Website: lowes
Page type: address-validator
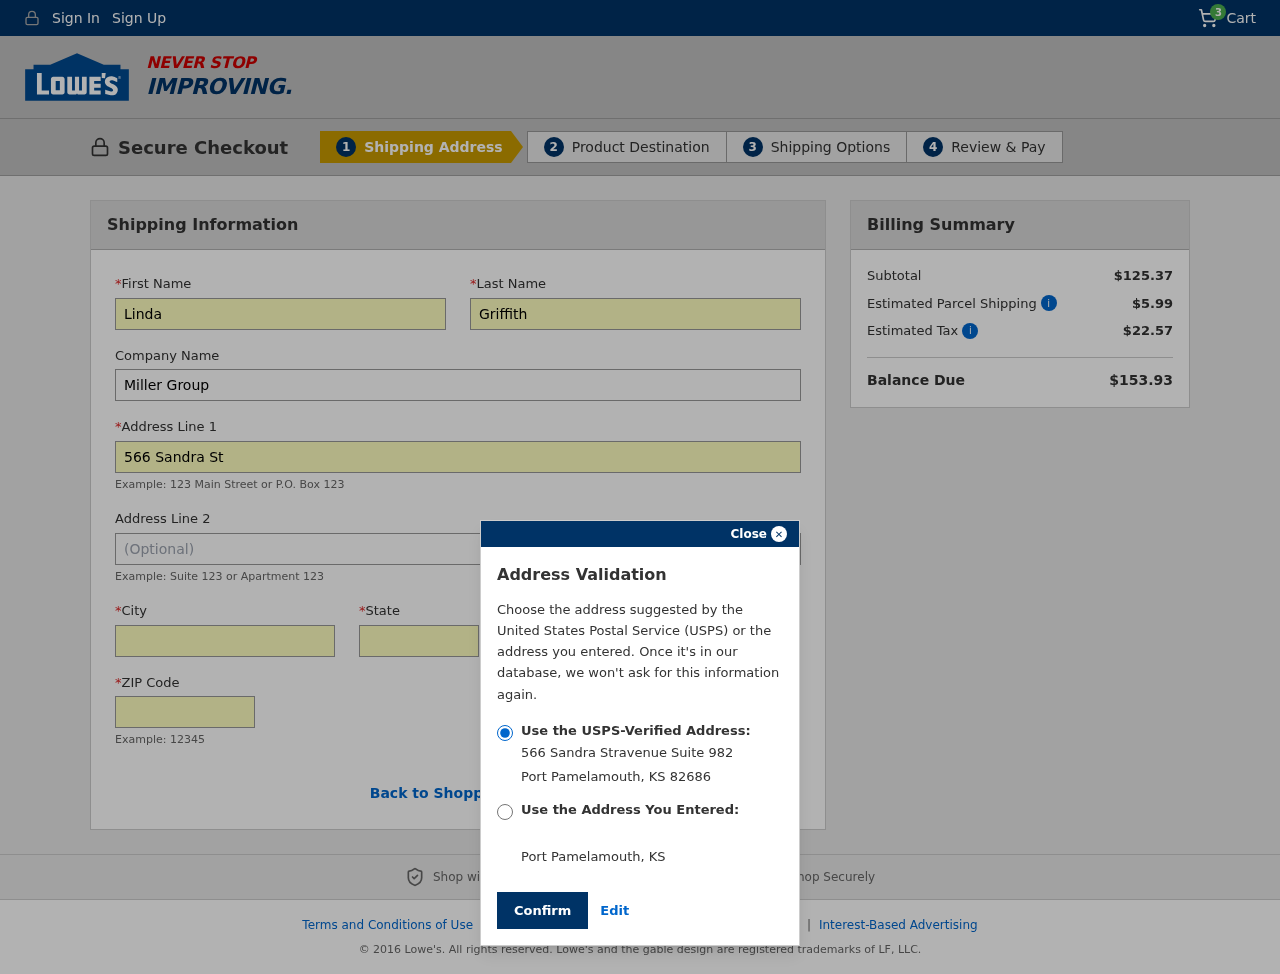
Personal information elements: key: PII_CITY
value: Port Pamelamouth
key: PII_COMPANY
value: Miller Group
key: PII_FIRSTNAME
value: Linda
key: PII_LASTNAME
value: Griffith
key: PII_POSTCODE
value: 82686
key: PII_STATE
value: Kansas
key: PII_STATE_ABBR
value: KS
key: PII_STREET
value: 566 Sandra Stravenue Suite 982
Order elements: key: ORDER_NUM_ITEMS
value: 3
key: ORDER_SUBTOTAL
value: $125.37
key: ORDER_SHIPPING_COST
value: $5.99
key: ORDER_TAX
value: $22.57
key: ORDER_TOTAL
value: $153.93